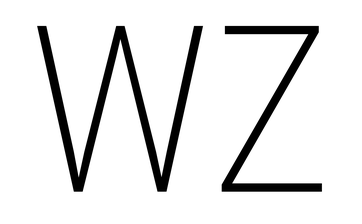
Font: Roboto_Condensed_ExtraLight